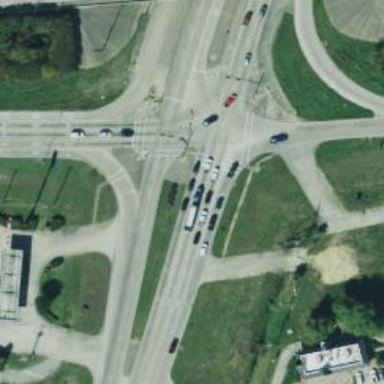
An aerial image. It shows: Secondary road with frontage road.